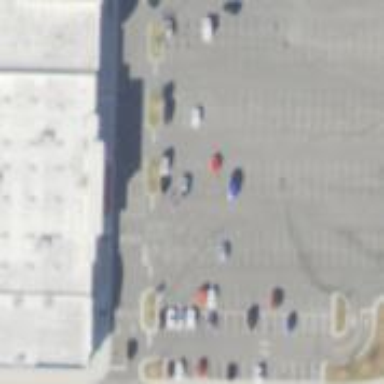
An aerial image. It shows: Parking space is available.